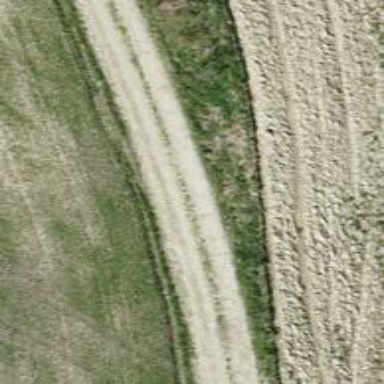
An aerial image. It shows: Track road with grade3 tracktype.